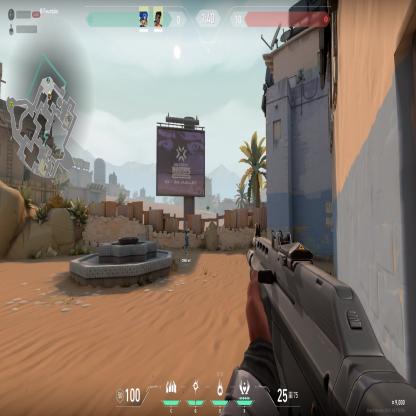
Label: teammate